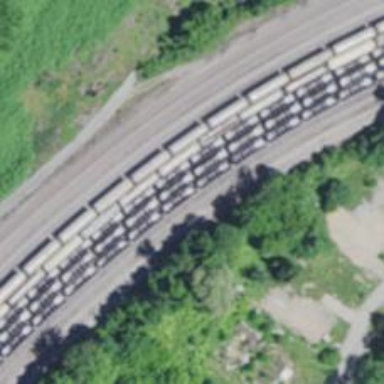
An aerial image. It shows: Railway yard.